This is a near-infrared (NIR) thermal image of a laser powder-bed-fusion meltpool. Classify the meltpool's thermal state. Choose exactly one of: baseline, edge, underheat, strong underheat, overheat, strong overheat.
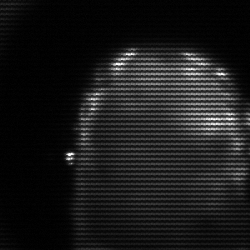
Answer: baseline